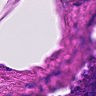
Metastatic tissue present: no